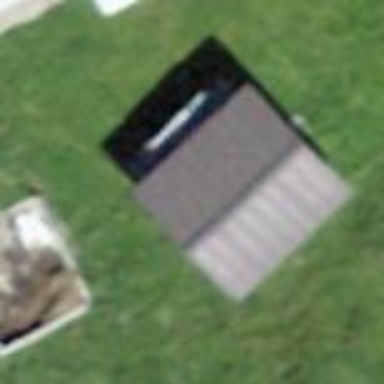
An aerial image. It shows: Farm auxiliary building with gabled roof.